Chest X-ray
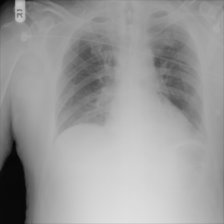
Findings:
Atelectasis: positive
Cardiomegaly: negative
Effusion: negative
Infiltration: positive
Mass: negative
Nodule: negative
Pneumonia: negative
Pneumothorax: negative
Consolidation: negative
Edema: negative
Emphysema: negative
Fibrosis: negative
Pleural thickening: negative
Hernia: negative